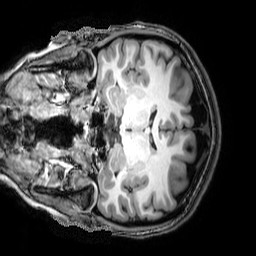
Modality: T1w
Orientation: sagittal
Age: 21
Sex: female
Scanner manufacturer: philips
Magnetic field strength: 3 T
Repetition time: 8.091 s
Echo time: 3.699 s